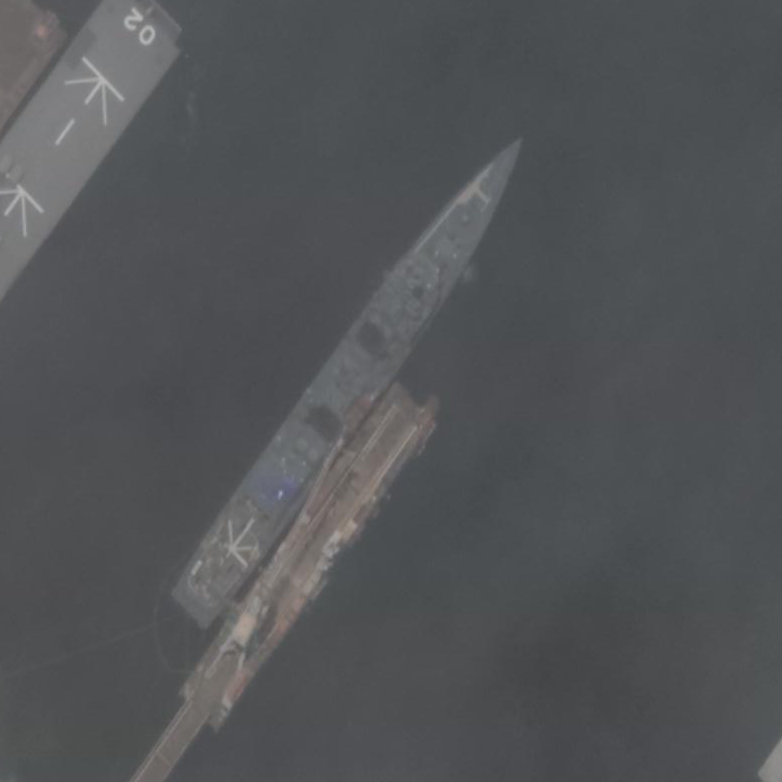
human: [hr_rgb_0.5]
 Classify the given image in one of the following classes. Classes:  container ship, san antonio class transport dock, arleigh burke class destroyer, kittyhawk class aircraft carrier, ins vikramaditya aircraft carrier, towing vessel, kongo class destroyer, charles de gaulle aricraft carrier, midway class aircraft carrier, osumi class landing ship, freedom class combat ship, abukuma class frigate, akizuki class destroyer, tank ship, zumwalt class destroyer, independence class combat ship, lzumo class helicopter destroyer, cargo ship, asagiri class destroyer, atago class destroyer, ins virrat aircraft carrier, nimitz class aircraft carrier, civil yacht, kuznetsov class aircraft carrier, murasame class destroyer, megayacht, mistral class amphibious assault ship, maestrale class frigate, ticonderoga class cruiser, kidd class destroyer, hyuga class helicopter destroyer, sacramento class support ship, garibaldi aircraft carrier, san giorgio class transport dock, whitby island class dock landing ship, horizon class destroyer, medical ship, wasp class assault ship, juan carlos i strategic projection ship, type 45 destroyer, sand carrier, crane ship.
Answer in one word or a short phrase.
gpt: Murasame class destroyer